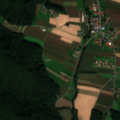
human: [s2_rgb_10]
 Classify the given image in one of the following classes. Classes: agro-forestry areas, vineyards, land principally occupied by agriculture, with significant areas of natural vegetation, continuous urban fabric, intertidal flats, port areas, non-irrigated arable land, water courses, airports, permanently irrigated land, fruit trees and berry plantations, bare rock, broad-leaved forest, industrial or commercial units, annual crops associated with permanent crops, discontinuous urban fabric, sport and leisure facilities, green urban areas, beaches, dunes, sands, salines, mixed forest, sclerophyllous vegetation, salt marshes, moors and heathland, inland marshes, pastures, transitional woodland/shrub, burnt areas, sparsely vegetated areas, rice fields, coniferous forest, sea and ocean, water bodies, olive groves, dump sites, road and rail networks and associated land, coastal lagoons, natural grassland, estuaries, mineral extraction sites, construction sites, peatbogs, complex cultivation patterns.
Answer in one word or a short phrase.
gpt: discontinuous urban fabric, non-irrigated arable land, broad-leaved forest